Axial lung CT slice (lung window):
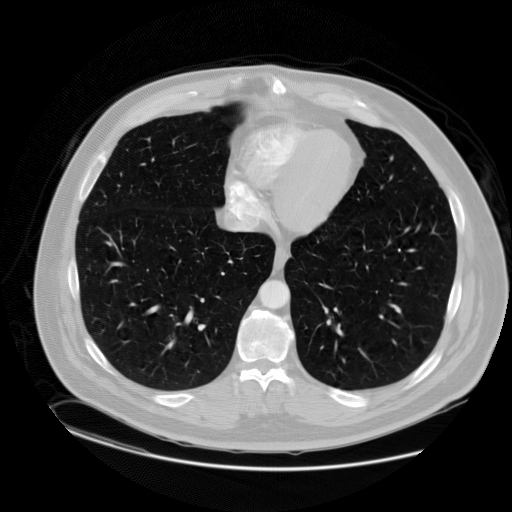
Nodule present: no